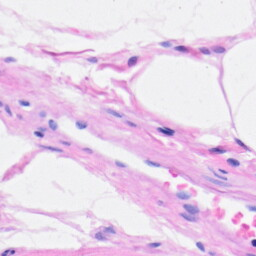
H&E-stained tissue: Heart